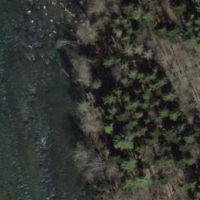
EUNIS habitat code: 44
Species observed at this site:
Calluna vulgaris